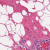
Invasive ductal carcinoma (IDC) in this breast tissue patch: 0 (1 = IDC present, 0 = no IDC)